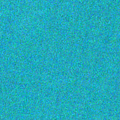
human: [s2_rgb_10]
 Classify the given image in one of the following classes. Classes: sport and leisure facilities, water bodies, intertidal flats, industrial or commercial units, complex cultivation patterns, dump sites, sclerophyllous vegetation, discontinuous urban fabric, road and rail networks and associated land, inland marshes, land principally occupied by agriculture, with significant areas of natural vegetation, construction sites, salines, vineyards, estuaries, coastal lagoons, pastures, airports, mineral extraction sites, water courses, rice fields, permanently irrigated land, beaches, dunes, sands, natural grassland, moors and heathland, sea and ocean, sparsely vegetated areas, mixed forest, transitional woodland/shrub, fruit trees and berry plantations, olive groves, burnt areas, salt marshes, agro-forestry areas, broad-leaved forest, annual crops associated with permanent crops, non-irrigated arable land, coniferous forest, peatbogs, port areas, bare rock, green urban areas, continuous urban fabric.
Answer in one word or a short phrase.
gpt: sea and ocean